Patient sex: F
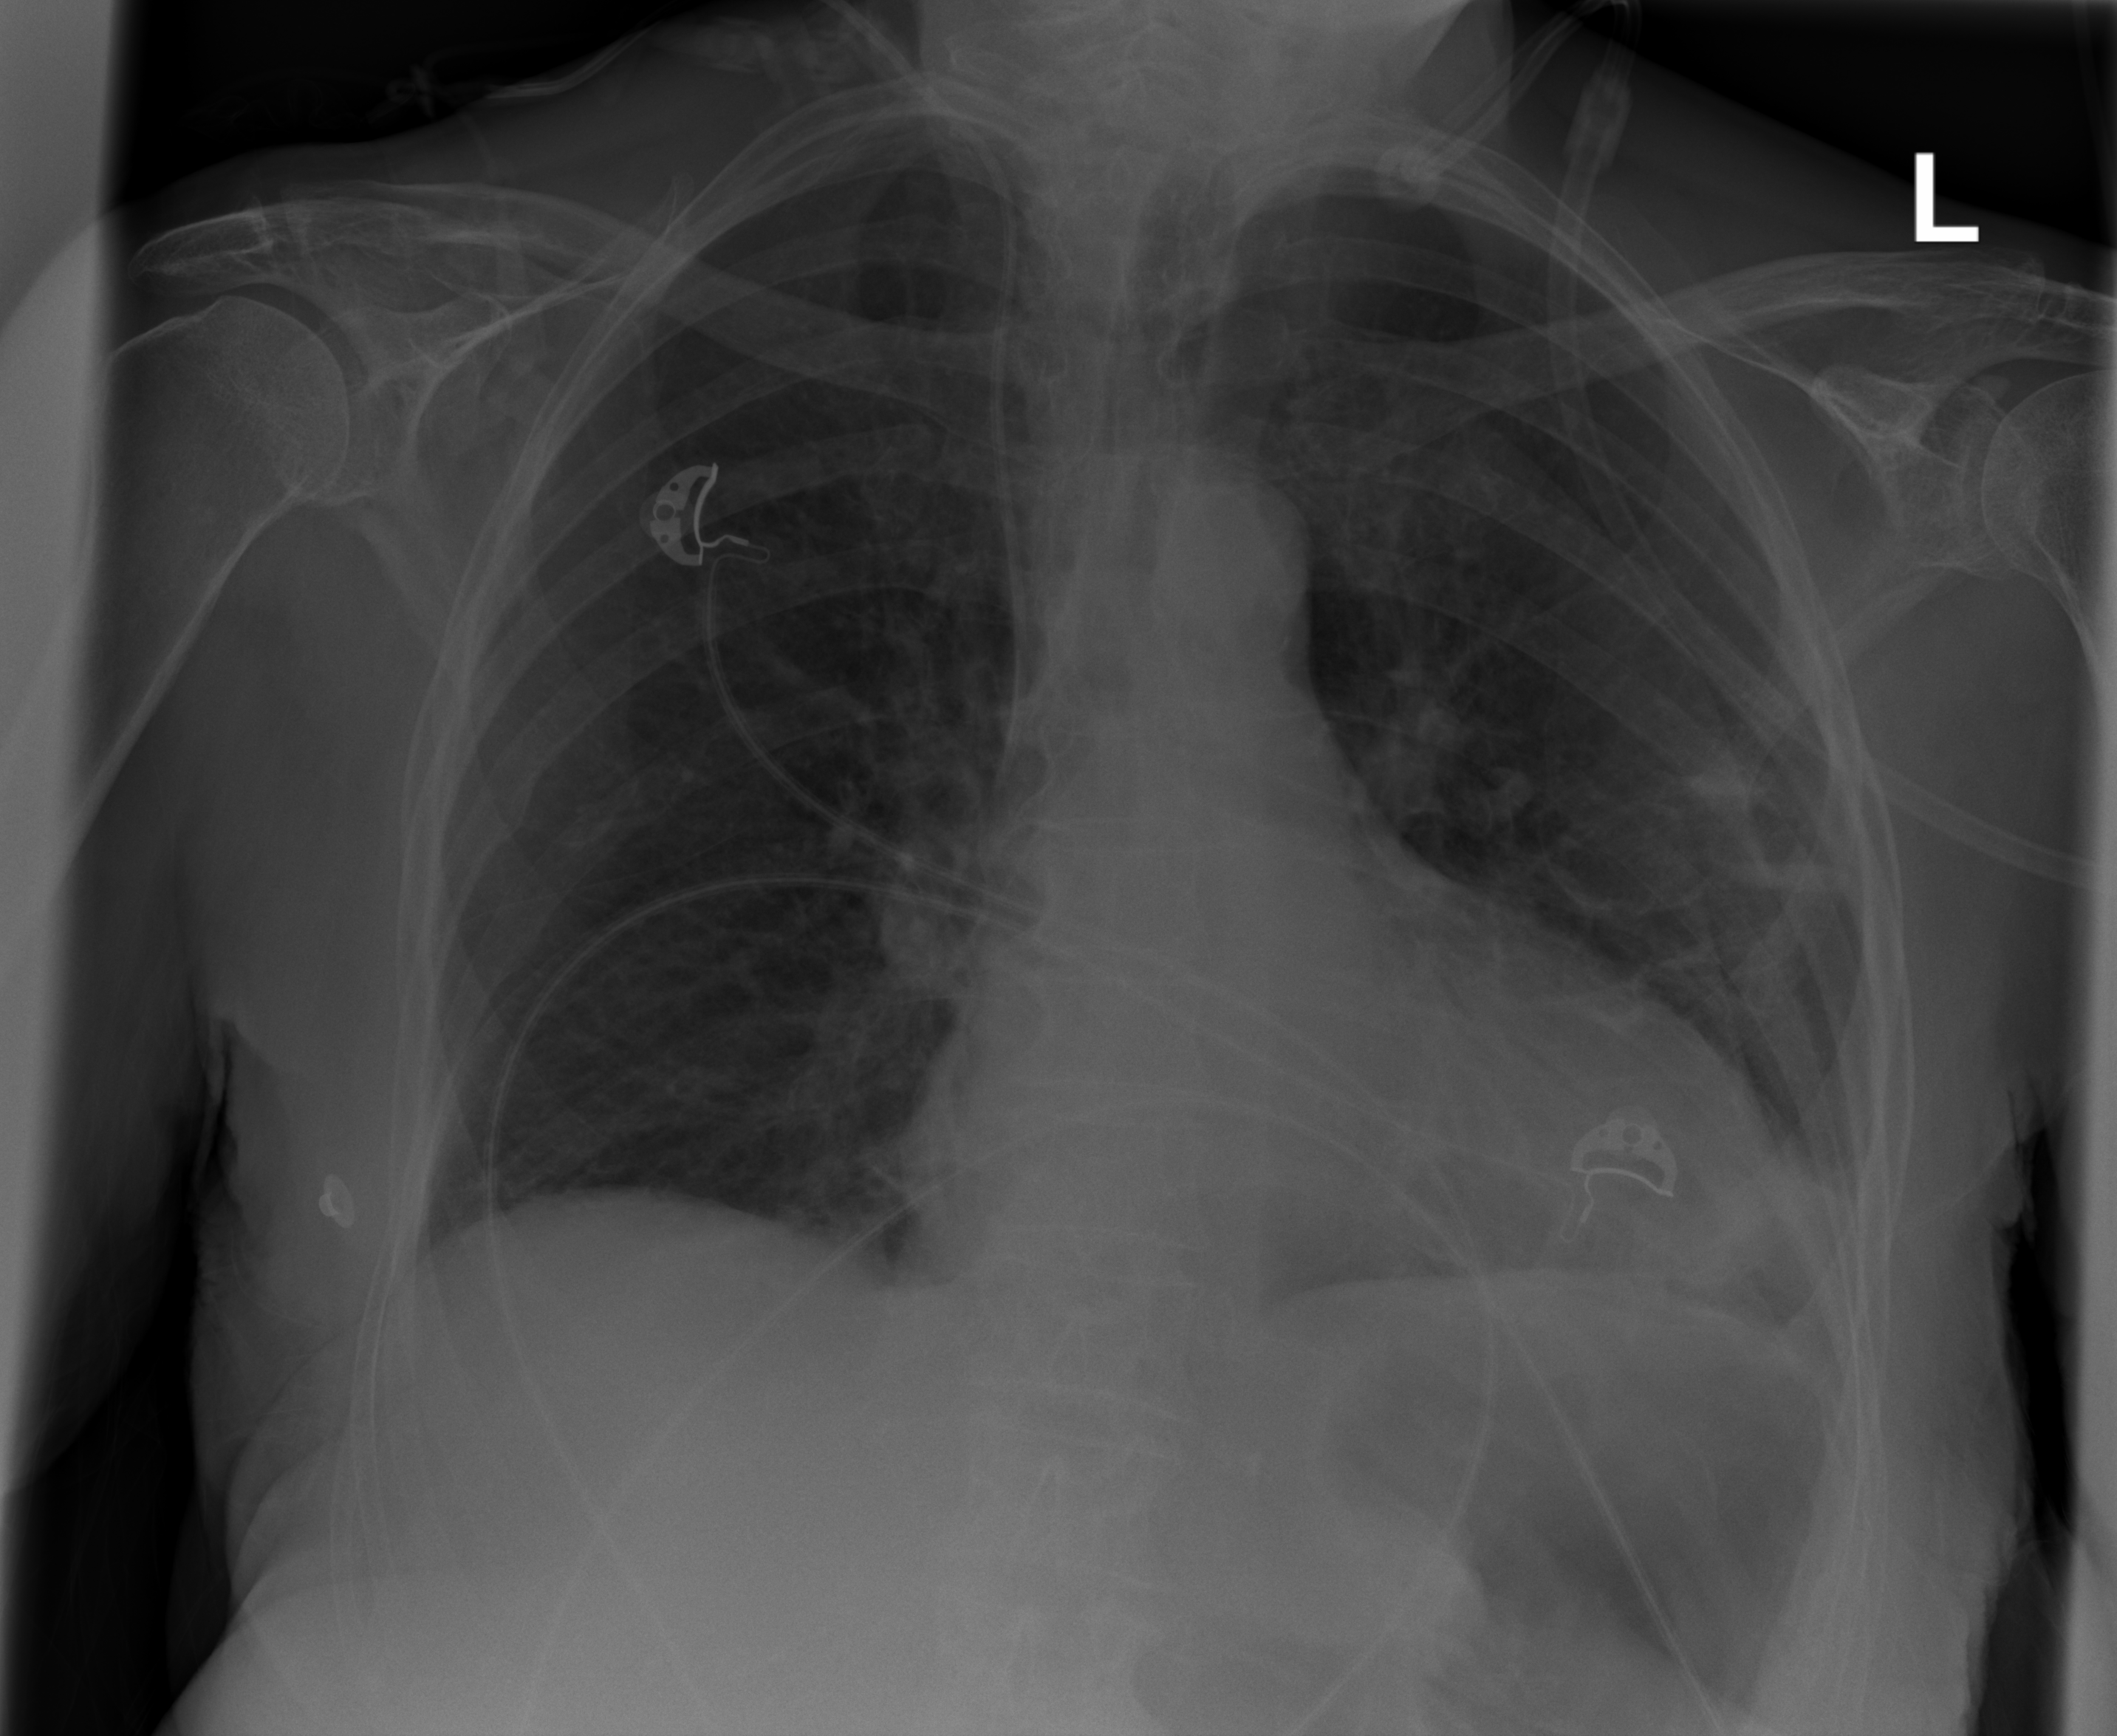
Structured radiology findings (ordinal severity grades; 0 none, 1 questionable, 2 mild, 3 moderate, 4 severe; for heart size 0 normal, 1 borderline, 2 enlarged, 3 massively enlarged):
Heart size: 2
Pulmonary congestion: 0
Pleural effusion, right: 0
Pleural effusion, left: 0
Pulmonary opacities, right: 0
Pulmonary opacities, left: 0
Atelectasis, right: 0
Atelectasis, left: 3